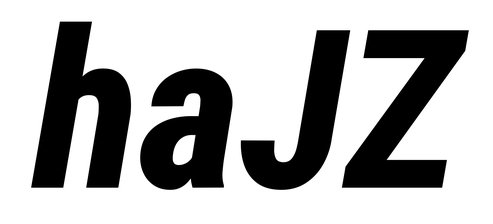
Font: Roboto-Italic_Condensed_ExtraBold_Italic